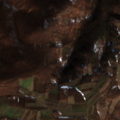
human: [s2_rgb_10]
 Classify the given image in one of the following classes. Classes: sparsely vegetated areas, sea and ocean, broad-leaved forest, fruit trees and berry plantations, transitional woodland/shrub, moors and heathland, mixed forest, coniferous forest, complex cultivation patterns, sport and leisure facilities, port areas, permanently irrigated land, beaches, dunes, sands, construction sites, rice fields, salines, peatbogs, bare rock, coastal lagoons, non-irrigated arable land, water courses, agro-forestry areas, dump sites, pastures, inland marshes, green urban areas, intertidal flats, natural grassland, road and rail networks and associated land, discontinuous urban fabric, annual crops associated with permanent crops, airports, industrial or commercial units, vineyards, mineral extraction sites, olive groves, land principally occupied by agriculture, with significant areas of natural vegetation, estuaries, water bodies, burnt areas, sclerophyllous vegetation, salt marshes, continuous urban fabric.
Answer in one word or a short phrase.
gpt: complex cultivation patterns, land principally occupied by agriculture, with significant areas of natural vegetation, broad-leaved forest